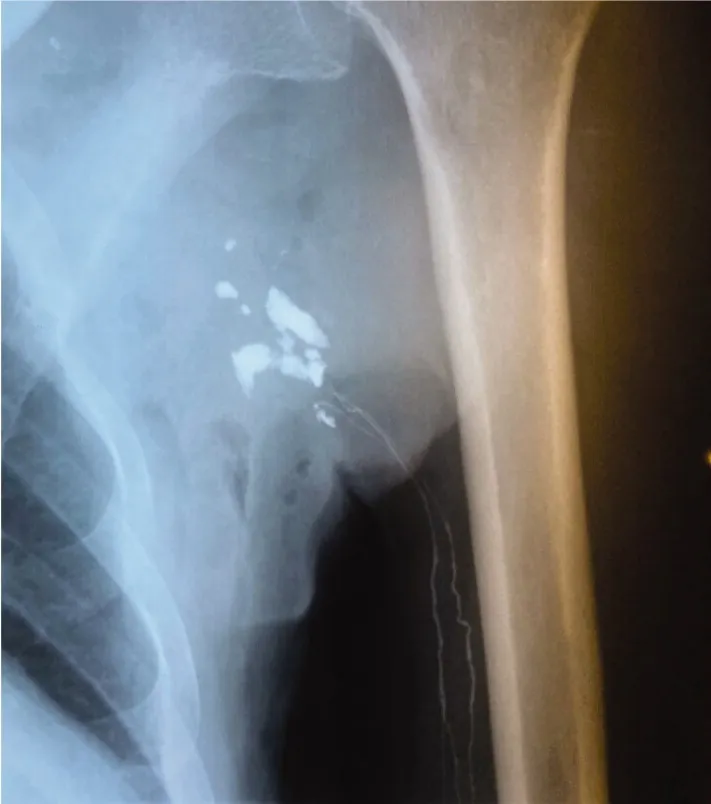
Lymphangiography shows lymph vessels emptying into multiple cavities in the axilla and the lateral thoracic wall.
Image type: radiology (x_ray)